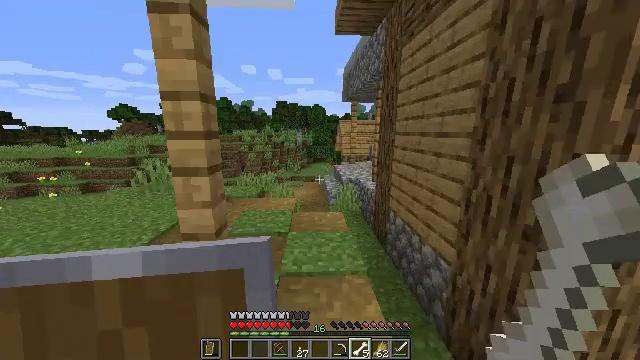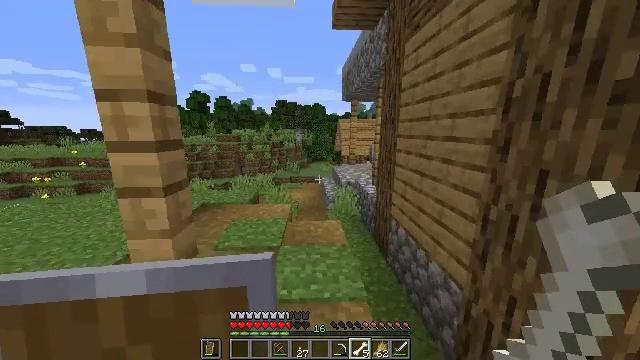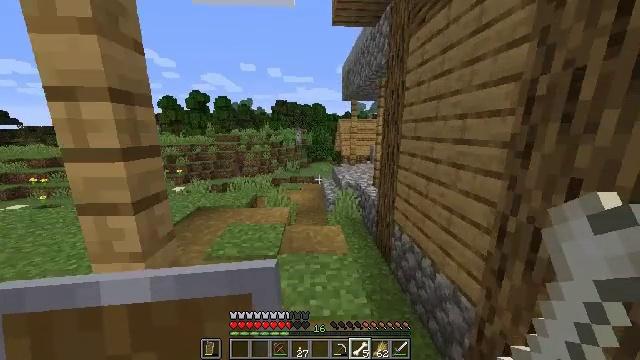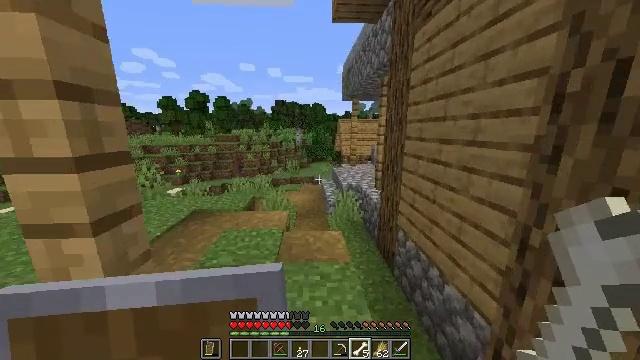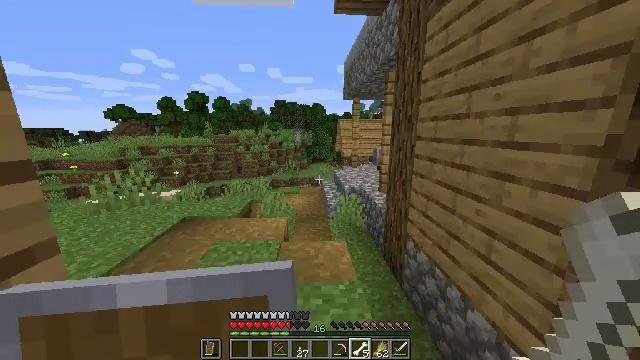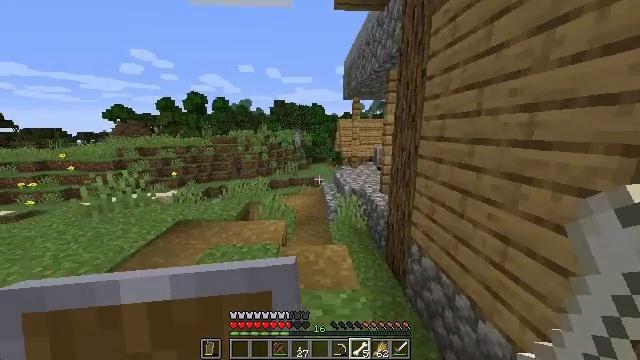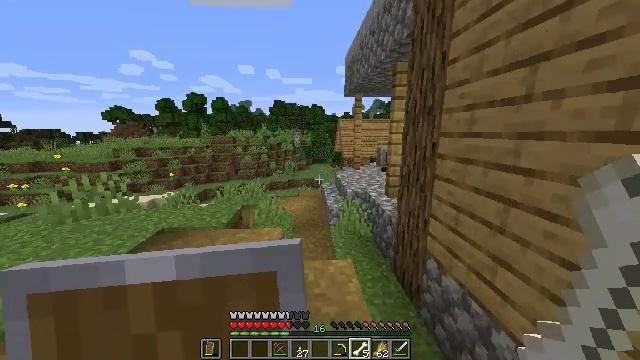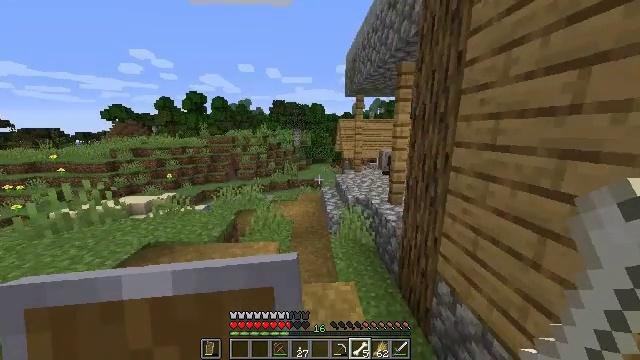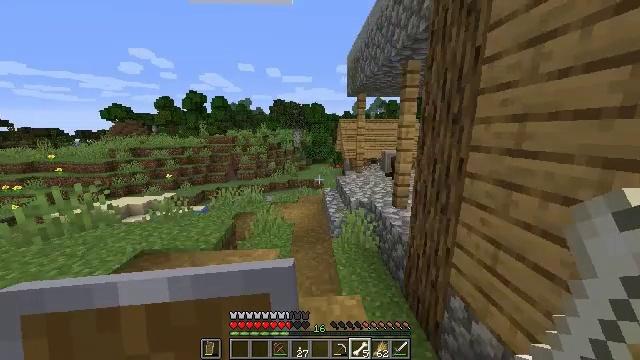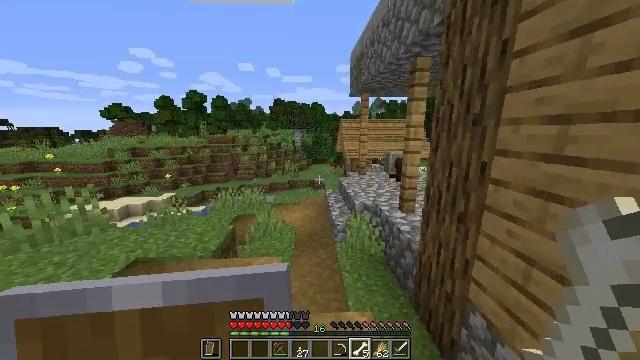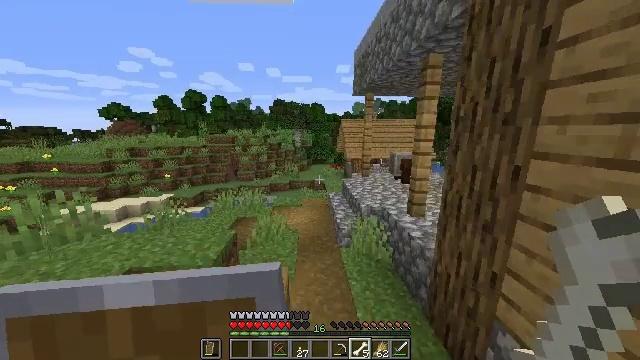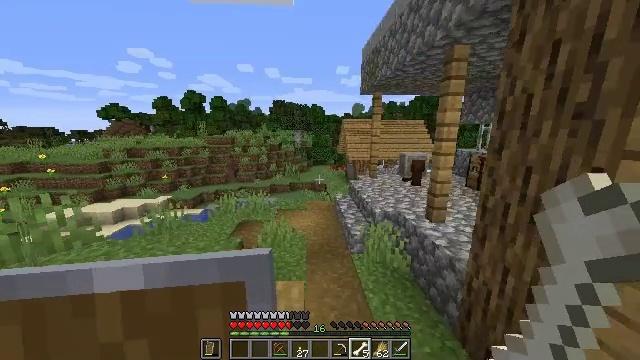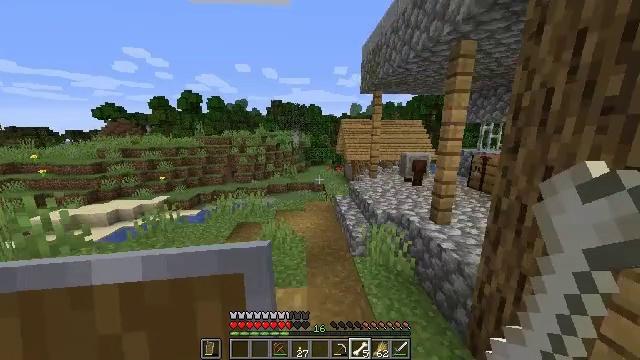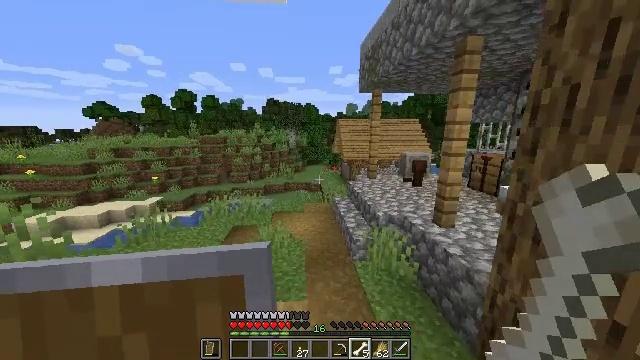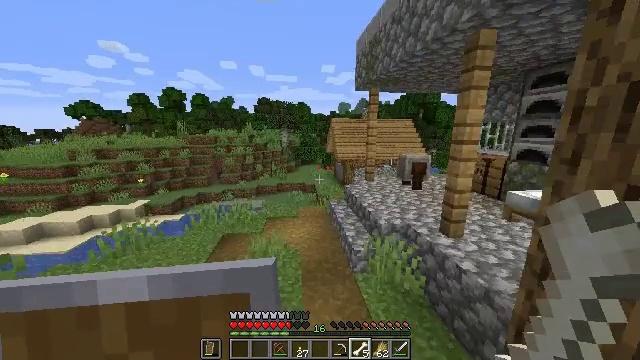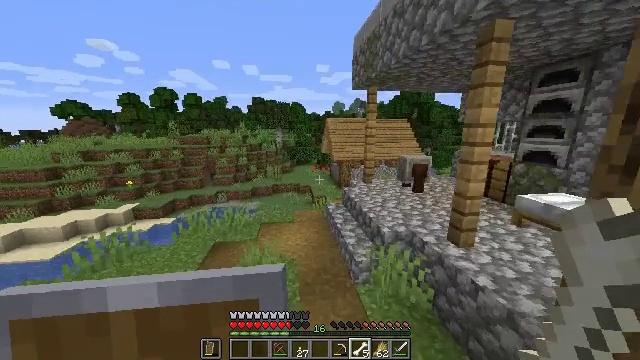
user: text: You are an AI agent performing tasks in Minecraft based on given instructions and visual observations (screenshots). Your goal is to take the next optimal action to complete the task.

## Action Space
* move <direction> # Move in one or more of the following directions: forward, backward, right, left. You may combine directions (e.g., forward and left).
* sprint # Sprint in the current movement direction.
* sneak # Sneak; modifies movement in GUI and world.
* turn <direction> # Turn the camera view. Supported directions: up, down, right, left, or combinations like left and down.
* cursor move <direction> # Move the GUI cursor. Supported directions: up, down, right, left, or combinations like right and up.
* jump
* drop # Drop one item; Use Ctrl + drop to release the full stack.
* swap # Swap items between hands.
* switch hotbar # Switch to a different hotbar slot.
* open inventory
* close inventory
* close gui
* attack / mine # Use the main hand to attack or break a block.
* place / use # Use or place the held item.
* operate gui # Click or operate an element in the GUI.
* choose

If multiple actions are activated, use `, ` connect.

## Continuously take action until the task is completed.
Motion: motion action
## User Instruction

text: Gather the grindstone to use later.
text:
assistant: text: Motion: move forward
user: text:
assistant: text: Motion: move forward
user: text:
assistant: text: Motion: move forward
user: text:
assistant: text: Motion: move forward
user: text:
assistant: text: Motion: move forward
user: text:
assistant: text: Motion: move forward
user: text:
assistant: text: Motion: move forward
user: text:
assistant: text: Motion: move forward and move left
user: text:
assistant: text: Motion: move forward and move left
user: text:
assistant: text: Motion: move forward and move left
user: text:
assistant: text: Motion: move forward and move left
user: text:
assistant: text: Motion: move forward
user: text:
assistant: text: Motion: move forward, turn right
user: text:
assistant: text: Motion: move forward, turn right
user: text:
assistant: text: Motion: move forward, turn right
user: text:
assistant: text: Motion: move forward, turn right
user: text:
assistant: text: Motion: move forward, turn right
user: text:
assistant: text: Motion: move forward, turn right
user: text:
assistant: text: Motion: move forward, turn right
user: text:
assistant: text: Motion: move forward, turn right
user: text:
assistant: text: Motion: move forward, turn right
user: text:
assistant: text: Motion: move forward, turn right
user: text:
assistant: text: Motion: move forward, turn right
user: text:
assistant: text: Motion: move forward, turn right
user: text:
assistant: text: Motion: move forward, turn right
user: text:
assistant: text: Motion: move forward, turn right
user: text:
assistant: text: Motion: move forward, turn right
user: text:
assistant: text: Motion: move forward, turn right
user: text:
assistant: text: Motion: move forward, turn right
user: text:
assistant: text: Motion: move forward, turn right